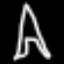
Label: The Eiffel Tower